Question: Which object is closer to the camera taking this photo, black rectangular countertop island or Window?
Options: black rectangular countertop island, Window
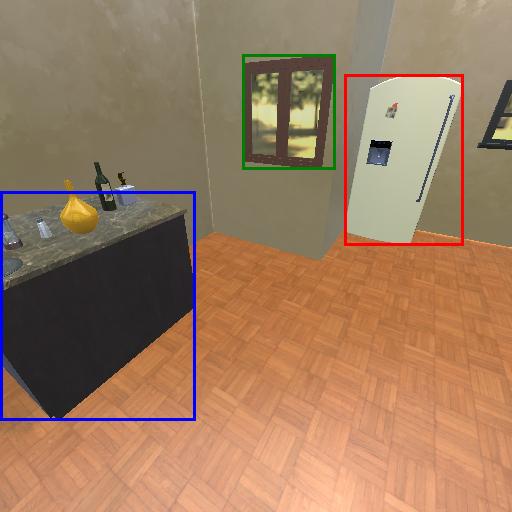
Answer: black rectangular countertop island